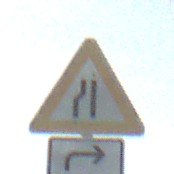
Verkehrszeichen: EinseitigVerengteFahrbahnLinks
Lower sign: RichtungsangabeDurchPfeile5
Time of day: SunriseSunset
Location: Outdoor (RoadRail)
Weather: PartlyCloudy
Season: NotSpecified
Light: Natural